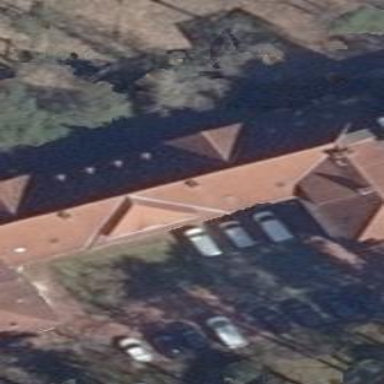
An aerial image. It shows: Building.